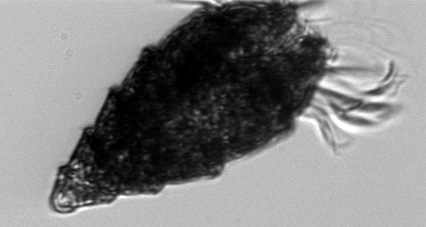
Label: Laboea_strobila